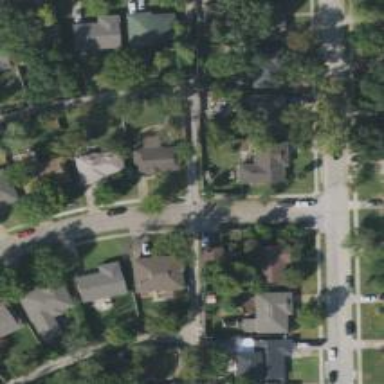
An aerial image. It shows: Alley classified as service road.